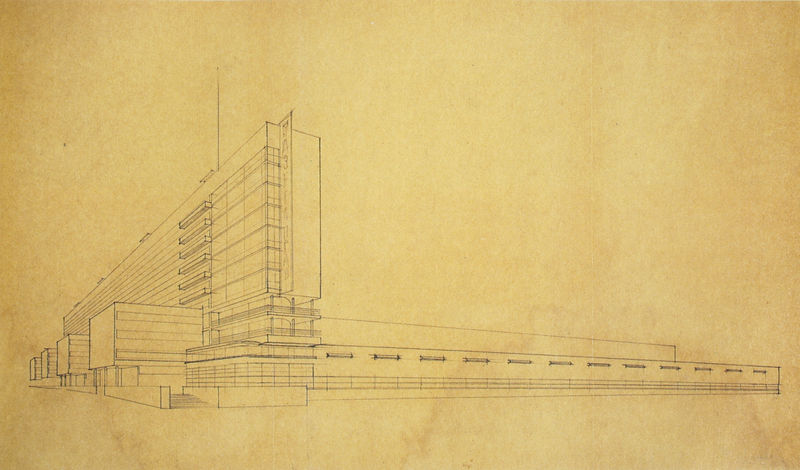
Titel: Wettbewerbsentwurf für eine Industrieanlage der Druckerei des Verlagshauses "Prawda" in Moskau
Künstler: Pantelejmon Golossow
Standort: Moskau
Institution: Staatliches Architekturmuseum
Schlagwörter: glas, skizze, zeichnung, gebäude, wand, architektur, turm, ansicht, studie, moderne, modern, grafik, graphik, linien, schriftzug, industrie, treppe, gerade, stufen, wände, beton, scheiben, entwurf, würfel, bauhaus, quader, risalit, etagen, geschosse, plan, büro, stockwerke, antenne, baukörper, gliederung, trakt, längsseite, flachdächer, hochhaus, gropius, flachbau, perpektive, aufganf, geradte, lanfenster, wandscheiben